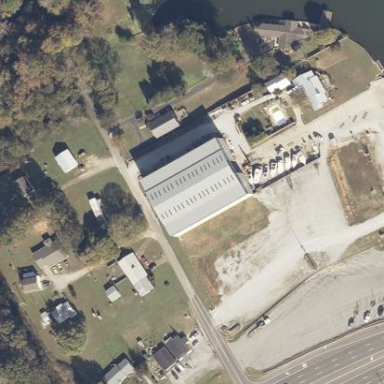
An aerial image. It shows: Building designated for boat storage.